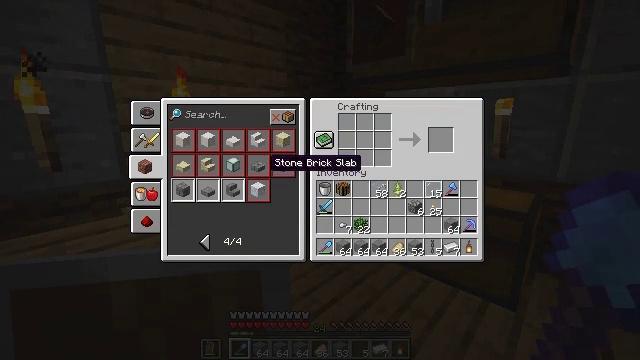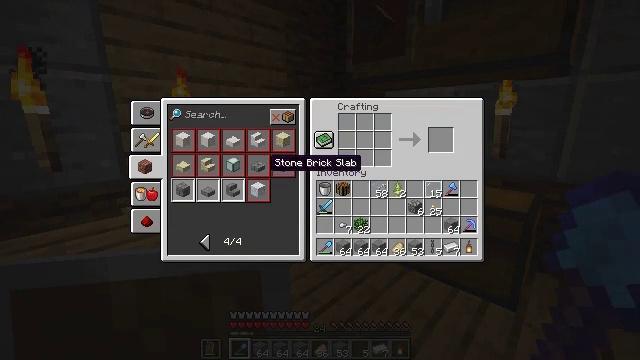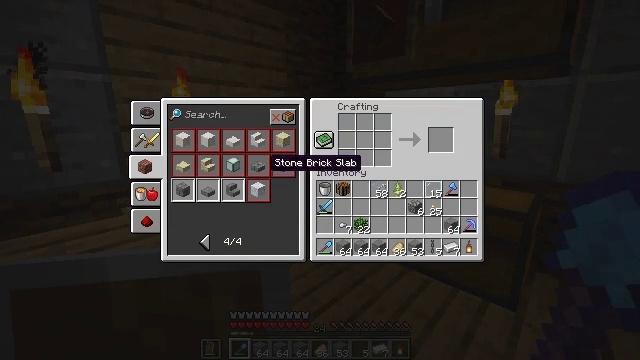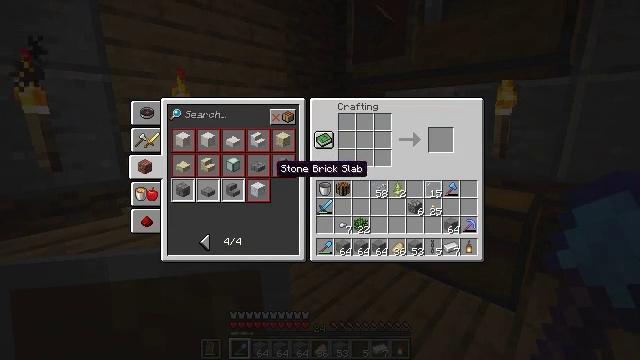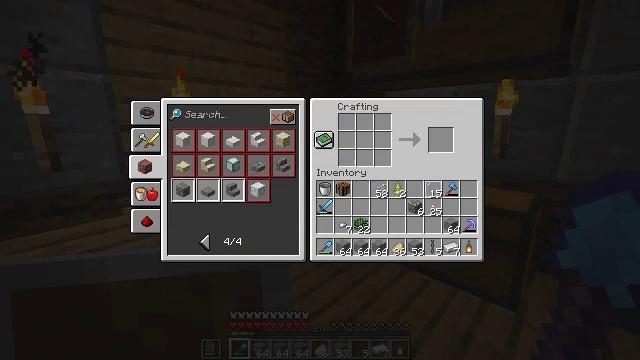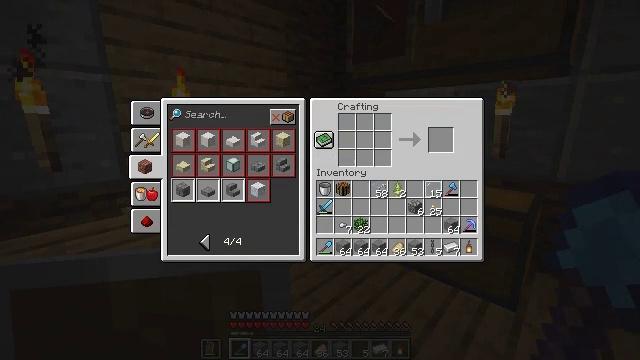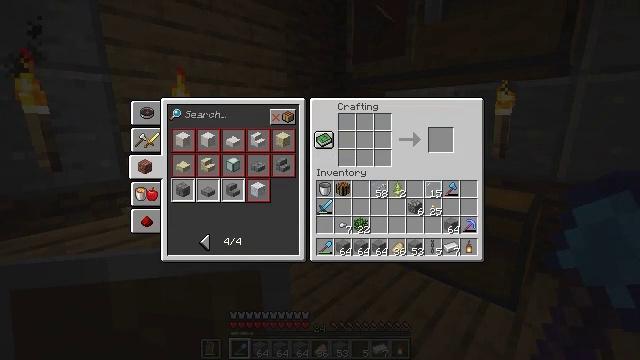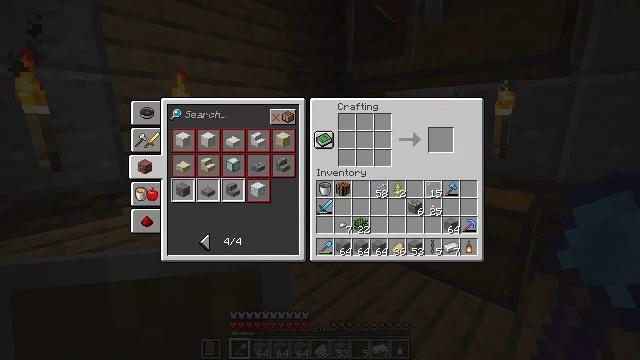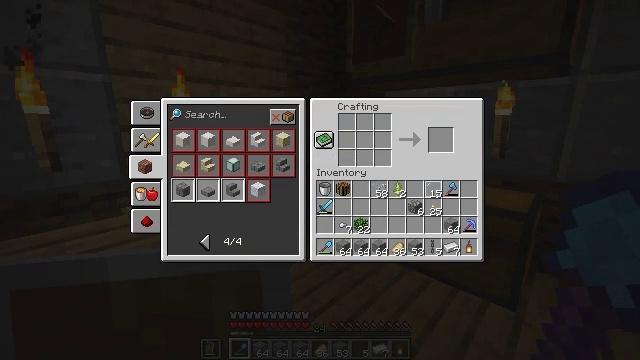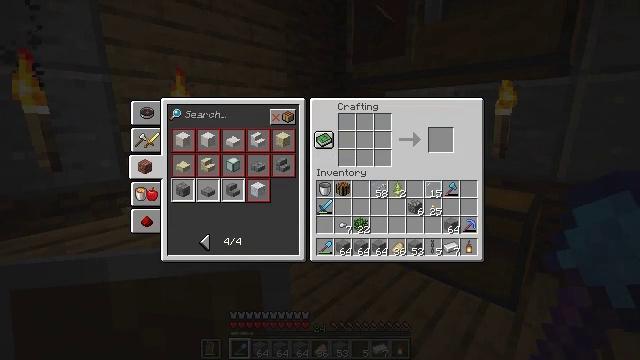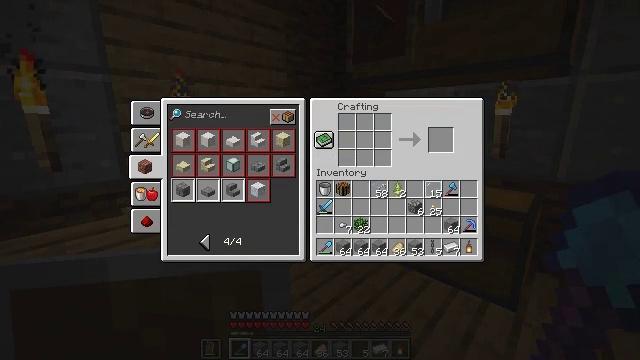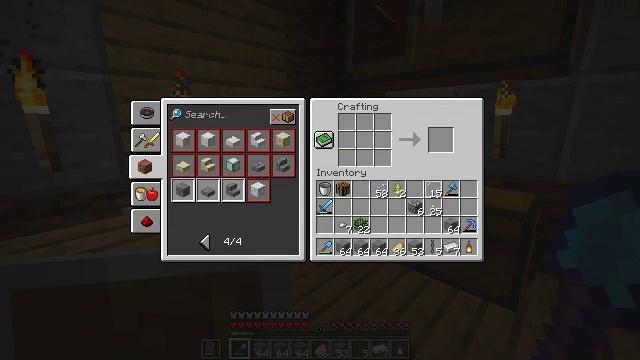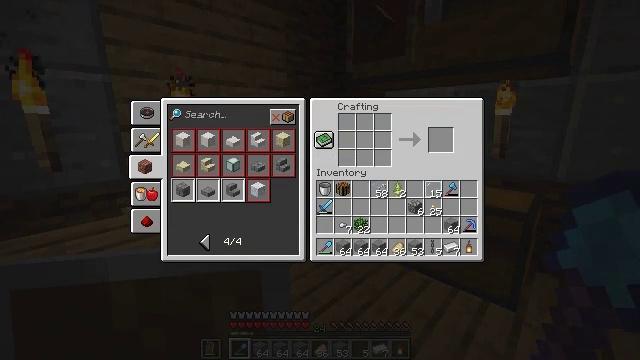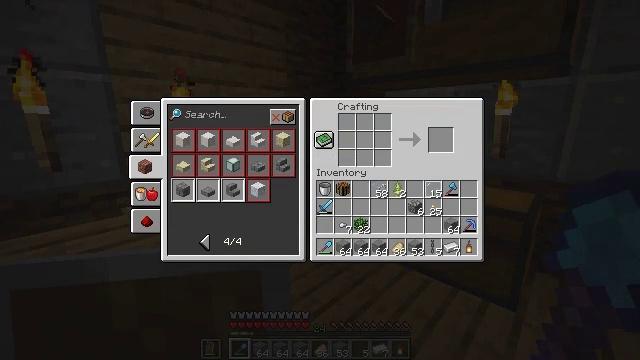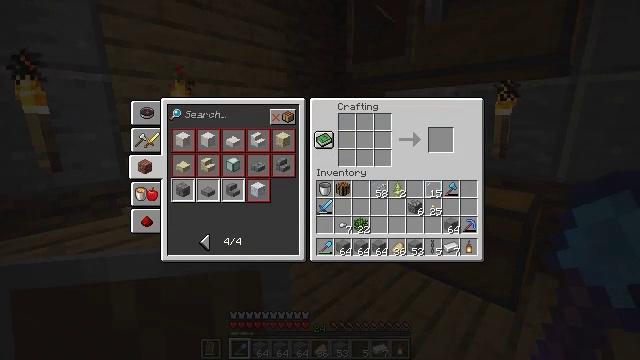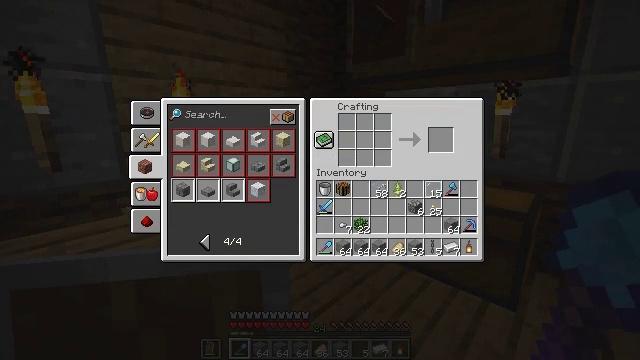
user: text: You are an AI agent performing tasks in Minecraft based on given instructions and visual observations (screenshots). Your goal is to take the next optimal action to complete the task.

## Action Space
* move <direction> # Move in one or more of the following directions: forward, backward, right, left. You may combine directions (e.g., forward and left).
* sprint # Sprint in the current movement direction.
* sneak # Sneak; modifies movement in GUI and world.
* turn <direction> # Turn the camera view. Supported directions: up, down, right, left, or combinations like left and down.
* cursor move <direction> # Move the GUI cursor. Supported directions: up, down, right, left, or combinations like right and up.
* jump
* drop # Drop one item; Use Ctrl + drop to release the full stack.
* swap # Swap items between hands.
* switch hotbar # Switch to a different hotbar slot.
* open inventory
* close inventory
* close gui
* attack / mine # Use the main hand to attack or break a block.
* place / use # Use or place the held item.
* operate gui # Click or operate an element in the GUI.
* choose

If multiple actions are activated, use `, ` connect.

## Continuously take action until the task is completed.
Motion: motion action
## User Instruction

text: Combine polished diorite in the crafting grid to make a polished diorite slab.
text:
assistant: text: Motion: no_op
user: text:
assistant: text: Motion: no_op
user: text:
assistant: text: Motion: no_op
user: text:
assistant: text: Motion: cursor move right and down
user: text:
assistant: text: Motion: no_op
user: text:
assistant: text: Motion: cursor move down
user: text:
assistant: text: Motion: no_op
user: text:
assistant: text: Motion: no_op
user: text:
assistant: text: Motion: no_op
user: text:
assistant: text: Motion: no_op
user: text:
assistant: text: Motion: cursor move left
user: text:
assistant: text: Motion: cursor move left
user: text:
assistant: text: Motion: no_op
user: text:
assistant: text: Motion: no_op
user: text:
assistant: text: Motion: no_op
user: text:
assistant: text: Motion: cursor move left
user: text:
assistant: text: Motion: no_op
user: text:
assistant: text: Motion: no_op
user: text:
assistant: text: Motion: no_op
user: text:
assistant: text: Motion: no_op
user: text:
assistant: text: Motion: cursor move left
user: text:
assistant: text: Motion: no_op
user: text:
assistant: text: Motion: no_op
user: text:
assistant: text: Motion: no_op
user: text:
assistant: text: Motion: no_op
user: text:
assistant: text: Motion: no_op
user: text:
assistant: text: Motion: no_op
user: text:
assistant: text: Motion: no_op
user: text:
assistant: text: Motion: no_op
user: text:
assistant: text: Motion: cursor move down